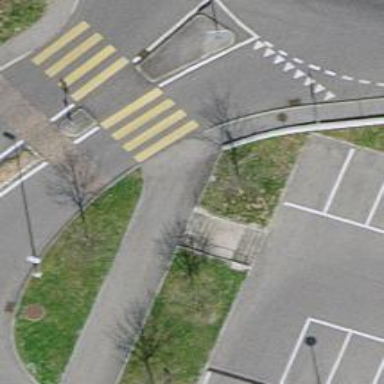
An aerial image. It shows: Kerb barrier.